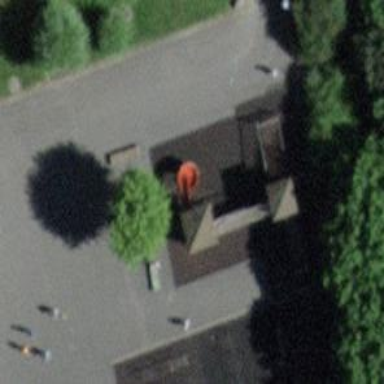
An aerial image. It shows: Playground featuring slide.